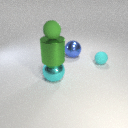
large blue metal sphere behind small cyan rubber sphere